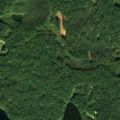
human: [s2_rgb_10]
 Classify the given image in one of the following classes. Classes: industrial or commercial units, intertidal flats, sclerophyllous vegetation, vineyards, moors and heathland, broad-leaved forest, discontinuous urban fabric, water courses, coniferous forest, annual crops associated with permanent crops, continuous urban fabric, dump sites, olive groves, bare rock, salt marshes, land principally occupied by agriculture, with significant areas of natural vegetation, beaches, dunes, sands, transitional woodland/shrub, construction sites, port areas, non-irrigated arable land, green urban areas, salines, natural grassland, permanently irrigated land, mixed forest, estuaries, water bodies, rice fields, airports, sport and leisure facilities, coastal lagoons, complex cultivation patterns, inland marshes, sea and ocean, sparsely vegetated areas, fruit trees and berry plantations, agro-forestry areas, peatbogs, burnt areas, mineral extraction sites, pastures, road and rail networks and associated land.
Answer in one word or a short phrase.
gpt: land principally occupied by agriculture, with significant areas of natural vegetation, coniferous forest, mixed forest, water bodies